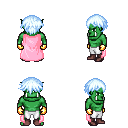
a pixel art fantasy rpg character, male body template, orc, green skin, pink cape, white pants, white cyan short bangs hairstyle, gold gloves, maroon shoes, four views (front, back, left, right), 2x2 character sprite sheet, small pixel art, hard edges, no anti-aliasing